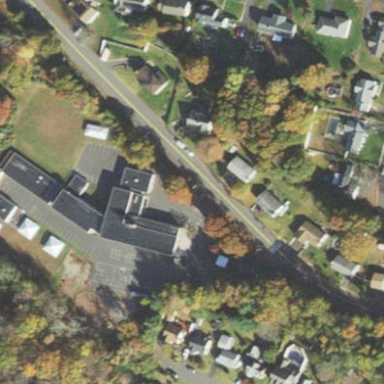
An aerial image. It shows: School building.